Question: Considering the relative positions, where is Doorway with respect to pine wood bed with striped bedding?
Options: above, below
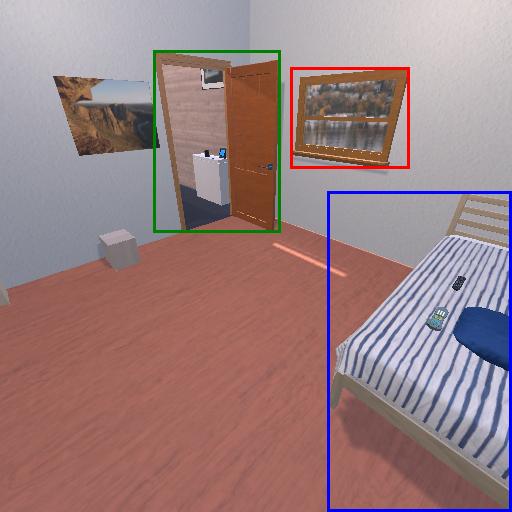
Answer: above